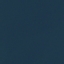
Land use / land cover: SeaLake